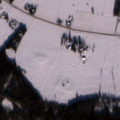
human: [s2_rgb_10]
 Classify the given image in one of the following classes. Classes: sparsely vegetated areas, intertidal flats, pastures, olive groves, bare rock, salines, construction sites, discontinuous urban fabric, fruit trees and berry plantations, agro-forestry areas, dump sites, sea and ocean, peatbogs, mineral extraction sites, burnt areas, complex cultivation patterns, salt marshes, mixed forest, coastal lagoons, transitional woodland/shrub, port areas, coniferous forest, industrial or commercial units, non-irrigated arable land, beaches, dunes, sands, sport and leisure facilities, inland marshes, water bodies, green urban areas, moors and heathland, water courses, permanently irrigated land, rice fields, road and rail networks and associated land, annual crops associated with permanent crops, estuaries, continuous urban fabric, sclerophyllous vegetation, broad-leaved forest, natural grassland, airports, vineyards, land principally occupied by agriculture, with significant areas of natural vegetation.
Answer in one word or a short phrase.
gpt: non-irrigated arable land, coniferous forest, mixed forest